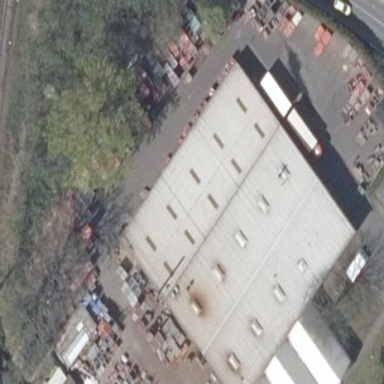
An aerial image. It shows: Outdoor shop located within building.